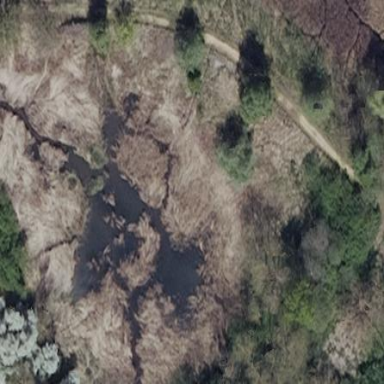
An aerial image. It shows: Swampy wetland area.